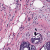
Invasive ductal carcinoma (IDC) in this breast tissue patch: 0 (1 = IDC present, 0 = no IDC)